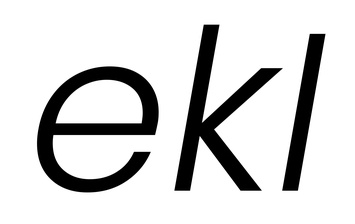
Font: Poppins-LightItalic